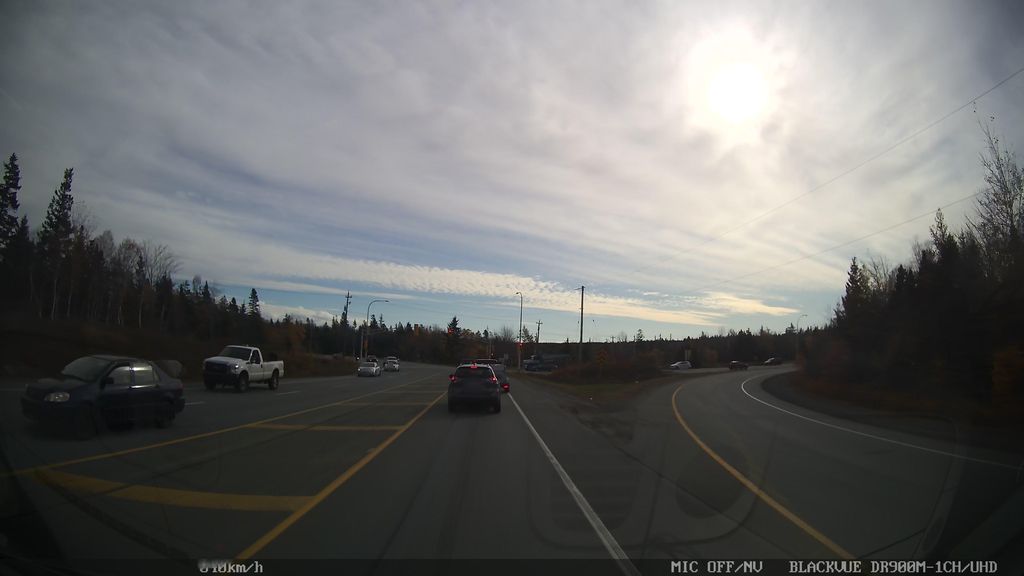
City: halifax